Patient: sex F, age 71
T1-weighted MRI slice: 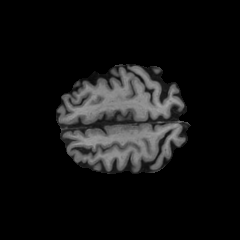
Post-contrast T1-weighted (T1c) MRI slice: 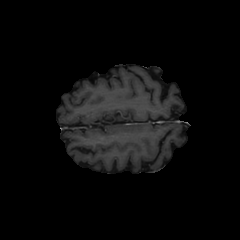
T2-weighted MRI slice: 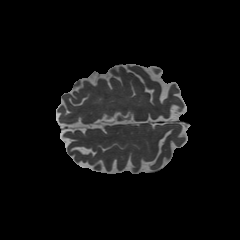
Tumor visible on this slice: no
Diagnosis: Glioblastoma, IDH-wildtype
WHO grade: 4